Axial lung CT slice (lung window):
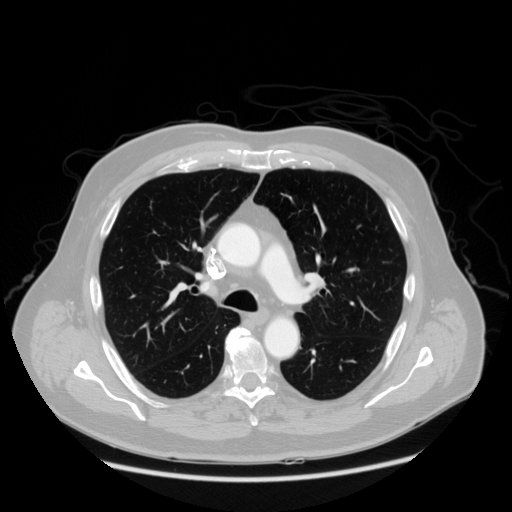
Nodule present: no